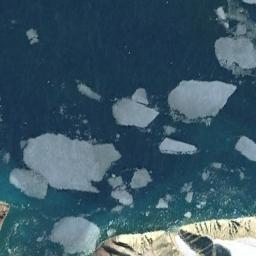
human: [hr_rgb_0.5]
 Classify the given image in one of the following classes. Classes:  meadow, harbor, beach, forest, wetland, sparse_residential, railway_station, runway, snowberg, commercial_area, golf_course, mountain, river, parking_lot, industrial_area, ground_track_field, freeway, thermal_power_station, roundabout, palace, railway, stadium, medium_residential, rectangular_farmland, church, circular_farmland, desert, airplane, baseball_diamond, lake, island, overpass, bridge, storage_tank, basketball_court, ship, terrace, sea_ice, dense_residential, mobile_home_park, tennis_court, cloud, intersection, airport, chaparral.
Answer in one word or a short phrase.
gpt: sea_ice